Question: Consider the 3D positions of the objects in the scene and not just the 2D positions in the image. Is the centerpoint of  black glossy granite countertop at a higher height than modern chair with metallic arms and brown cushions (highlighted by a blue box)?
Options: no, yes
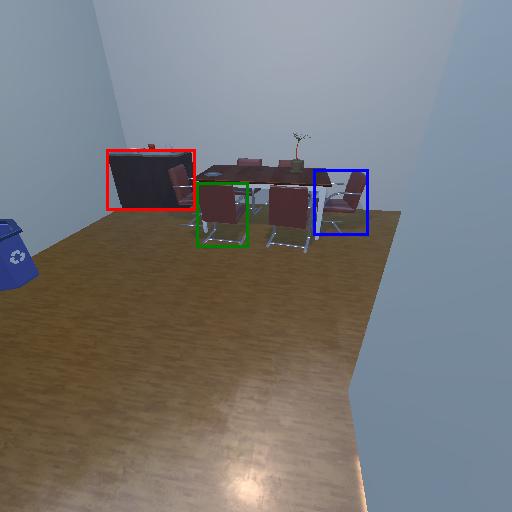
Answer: no